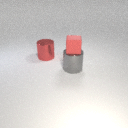
large red metal cylinder to the left of large gray metal cylinder